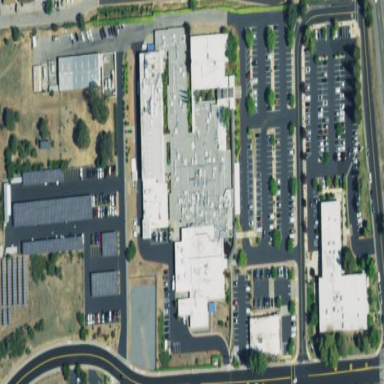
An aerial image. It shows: Hospital providing healthcare services.